Question: I"m been using django sorl thumbnail and I encountered an problem.
I set the settings on the template to scale any image that is larger than 500 width and height to be resize to around 500 width and height.
The problem is , What happen if an image is lower than the fixed settings which is height and width 500.The image is then scaled up to 500 width and height .
How can fix this problem so any image that is lower than 500 width and height does not need to be resize.
'''
{ % thumbnail item.image "x500" as im %}
<img src="{{ im.url }}">
{% endthumbnail %}
'''

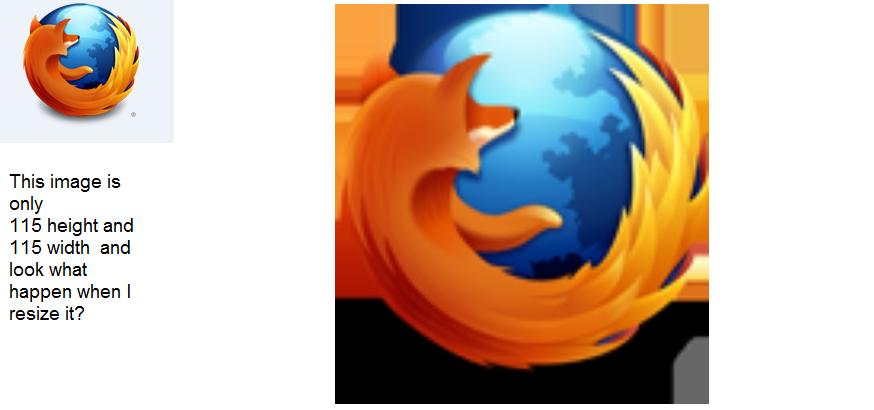
Answer: I got solved it, you have to set 'upscale=False'.
<URL> is a boolean and controls if the image can be upscaled or not, whose default value is 'True'.
'''
{% thumbnail item.image "x500" upscale=False as im %}
<img src="{{ im.url }}">
{% endthumbnail %}
'''
Then your images lower than 500px will not be upscaled.